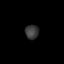
Tissue: lung
Cell type: Myeloid cells
Senescence score: 0.1632
Nuclear area (px): 192
Mean DAPI intensity: 57.547